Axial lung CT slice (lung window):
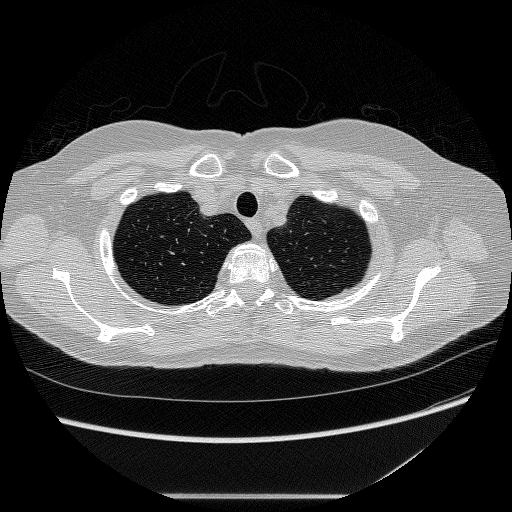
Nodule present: no